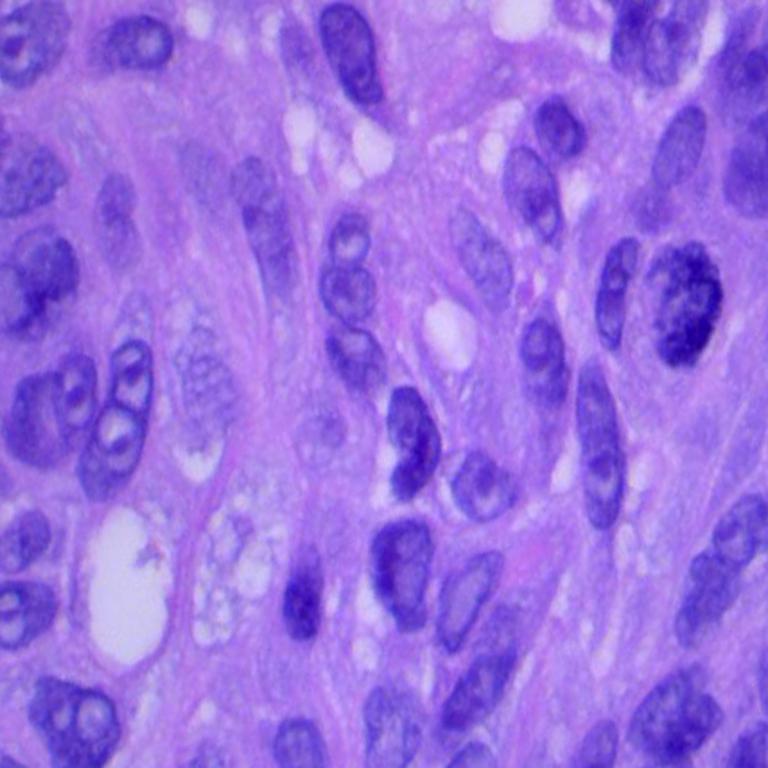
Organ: lung
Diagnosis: squamous carcinomas